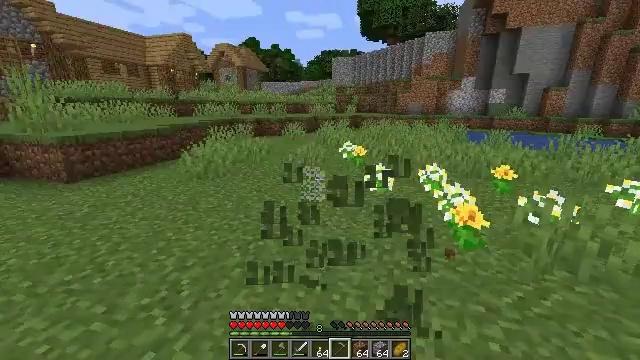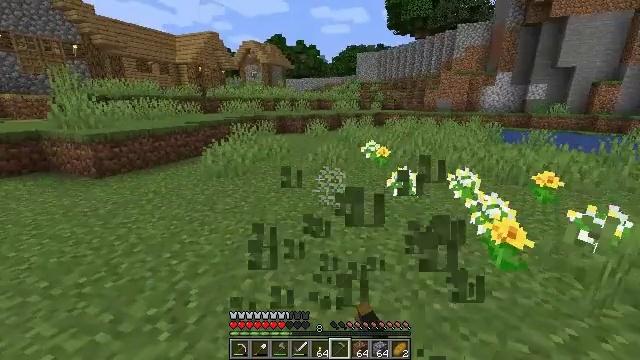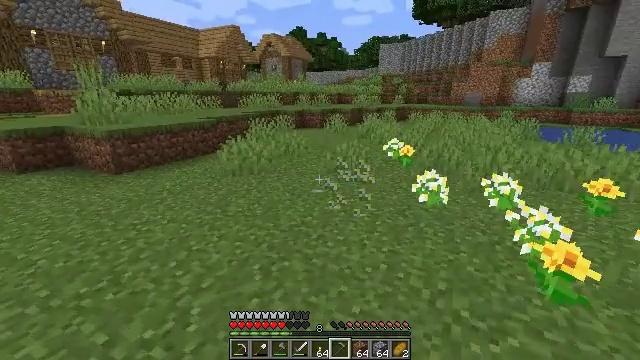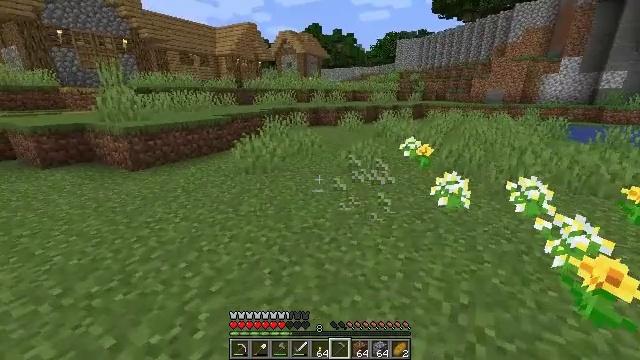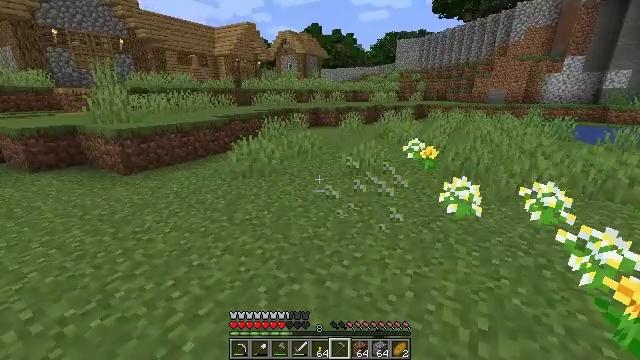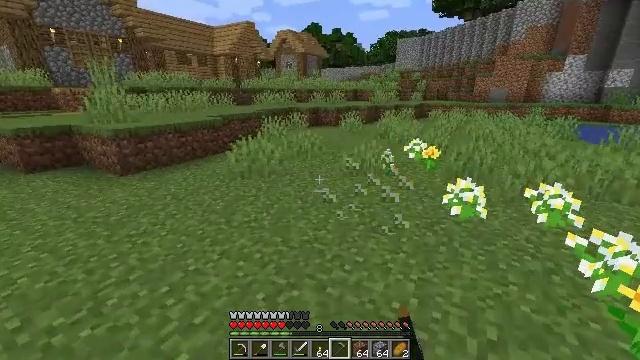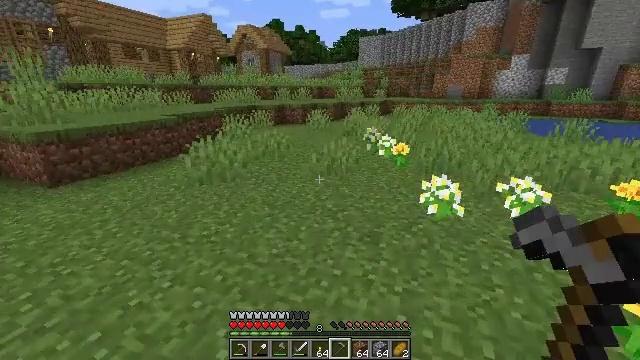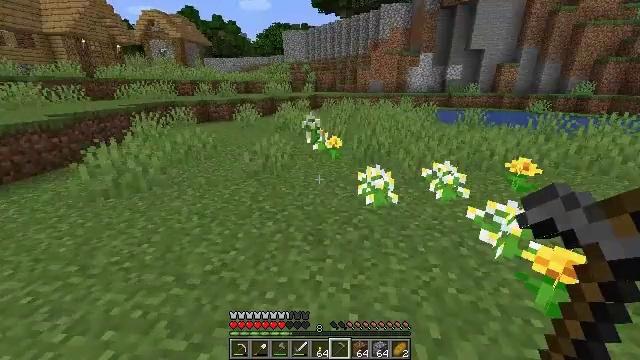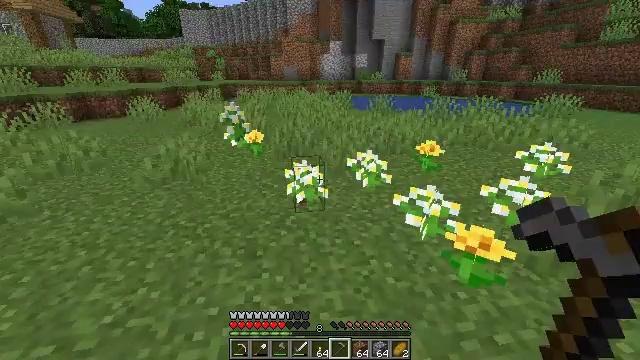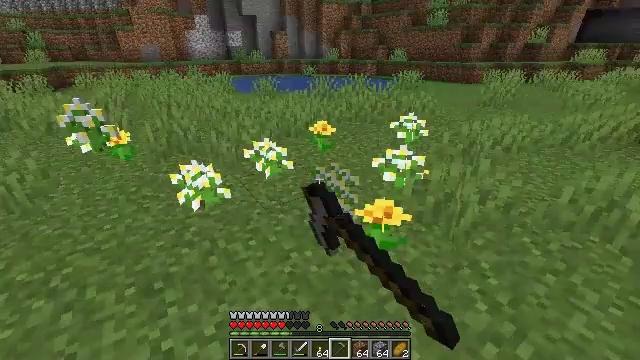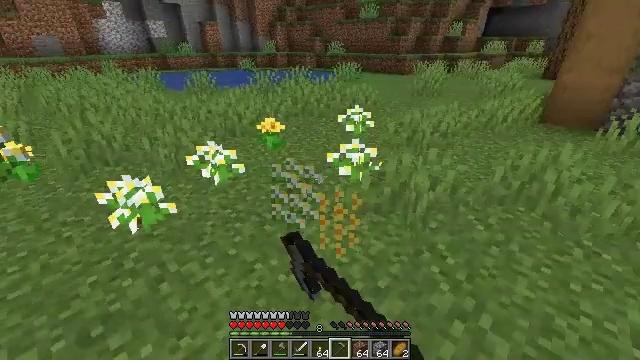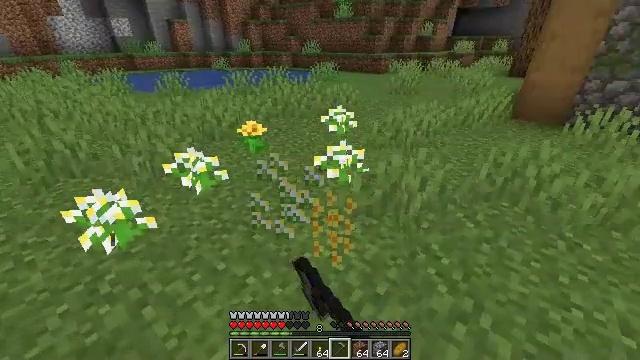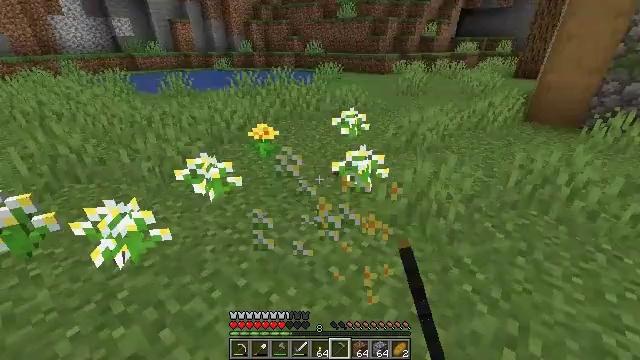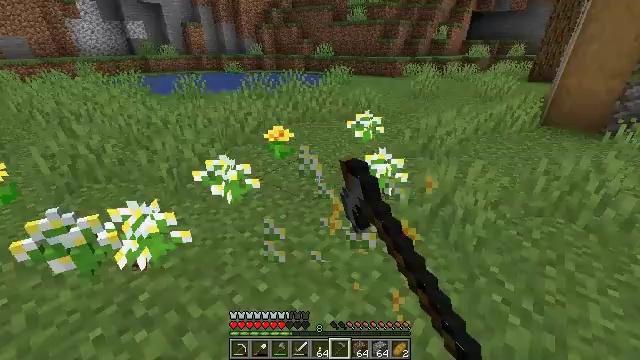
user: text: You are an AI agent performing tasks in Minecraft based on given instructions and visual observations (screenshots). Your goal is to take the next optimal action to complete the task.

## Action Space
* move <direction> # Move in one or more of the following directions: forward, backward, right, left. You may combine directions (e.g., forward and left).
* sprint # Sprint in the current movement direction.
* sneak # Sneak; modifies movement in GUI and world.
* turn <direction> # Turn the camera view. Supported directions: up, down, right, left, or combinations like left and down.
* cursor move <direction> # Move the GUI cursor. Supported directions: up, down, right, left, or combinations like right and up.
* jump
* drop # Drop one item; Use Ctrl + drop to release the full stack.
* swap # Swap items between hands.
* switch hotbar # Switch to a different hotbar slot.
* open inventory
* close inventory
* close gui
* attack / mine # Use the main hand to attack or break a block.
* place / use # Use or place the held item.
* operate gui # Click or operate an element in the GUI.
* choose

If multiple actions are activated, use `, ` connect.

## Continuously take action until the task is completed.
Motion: motion action
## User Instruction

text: Harvest the azure bluet plant.
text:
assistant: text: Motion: move forward, turn left, attack / mine
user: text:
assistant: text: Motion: move forward, turn left and down, attack / mine
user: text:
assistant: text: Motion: move forward, turn left, attack / mine
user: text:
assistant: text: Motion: move forward, attack / mine
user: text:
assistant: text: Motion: move forward, attack / mine
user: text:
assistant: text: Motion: move forward, turn right, attack / mine
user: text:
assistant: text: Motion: move forward, turn right and down, attack / mine
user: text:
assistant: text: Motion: move forward, turn right and down, attack / mine
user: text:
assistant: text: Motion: move forward and move left, turn right and down, attack / mine
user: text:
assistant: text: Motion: move forward and move left, turn right and down, attack / mine
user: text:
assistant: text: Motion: move forward and move left, turn right, attack / mine
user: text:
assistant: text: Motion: move left, attack / mine
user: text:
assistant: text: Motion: move left, turn left, attack / mine
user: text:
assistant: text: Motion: attack / mine